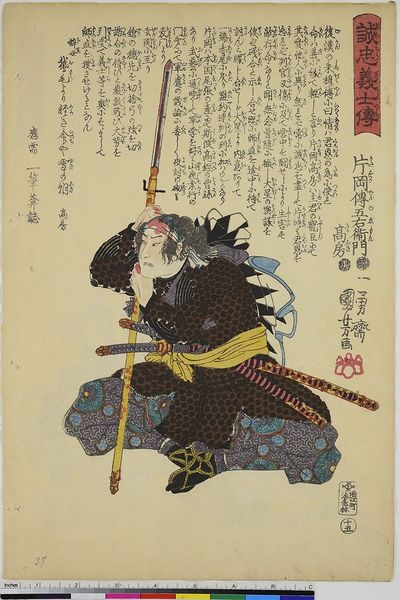
Titel: Kataoka Dengoemon Takafusa, Blatt 15 aus der Serie: Geschichte der loyalen Gefolgsmänner
Künstler: Utagawa Kuniyoshi
Standort: Hamburg
Institution: Museum für Kunst und Gewerbe Hamburg
Schlagwörter: blau, mann, gelb, schwarz, rot, portrait, blatt, person, holzschnitt, japan, schrift, papier, lanze, japanisch, schriftzeichen, blut, druckgraphik, druckgrafik, schwert, schwerter, text, soldat, china, braum, krieger, ereignis, zeit, farbholzschnitt, situation, ereignisbild, fernost, samurai, edo, historische, reproduktionen, 19. jahrhundert, druckerzeugnisse, porträt, persönlichkeit, soldatenleben, ukiyo, frabholzschnitt